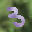
Label: 3